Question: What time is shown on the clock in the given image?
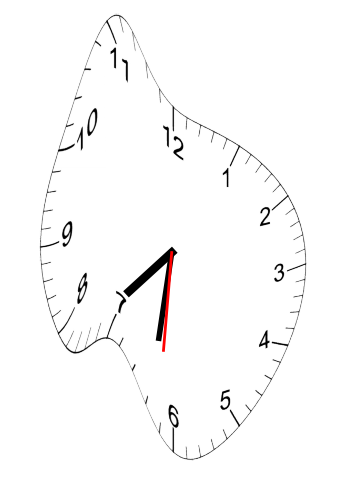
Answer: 07:31:31